Question: I'm making a basic navigation bar that consists of inline links all containing text and some containing images. When an image is within the link, it moves the link element background (it does not move the link text apparently). The background moves more if the image is set to a larger size. I want all the elements to be exactly lined up.
Here is an image of the problem

Here is the relevant HTML:
'''
<!--navigation bar-->
<div id="nav">
<a class="navLinks" href="">Resume</a>
<a class="navLinks" href="mylinkedinprofileURL">
<img class="logo" id="logo_linkedin" src="images/logoLinkedin.png">LinkedIn</a>
<a class="navLinks" href="wordpress">
<img class="logo" id="logo_wordpress" src="images/logoWordpress.png">WordPress</a>
<a class="navLinks" href="travels">Travels</a>
</div>
'''
And here is the relevant CSS:
'''
#nav {
position: relative;
top: 10px;
text-align: center;
}
.navLinks {
border-radius: 3px;
text-decoration: none;
color:white;
text-align: center;
width:110px;
height:20px;
padding:15px;
background-color: #353841;
display:inline-block;
}
.logo {
height:20px;
position:relative;
right:10px;
}
'''
I'm very new to web development, so if there is a much better or more elegant way to be doing this, please let me know!
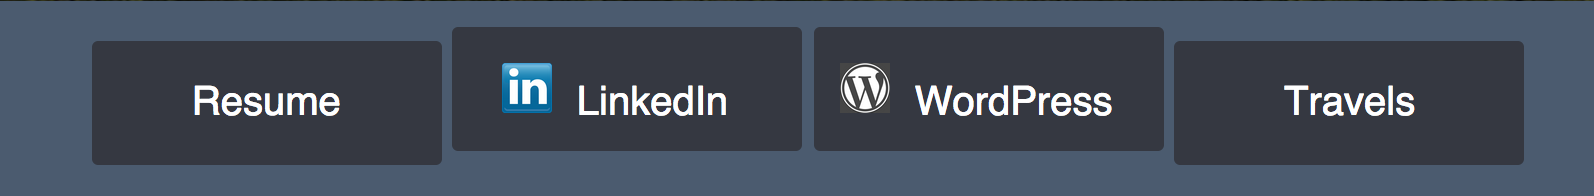
Answer: Add 'vertical-align:top' to the tabs.
'''
.navLinks {
vertical-align:top;
}
'''
<URL>